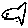
Label: fish